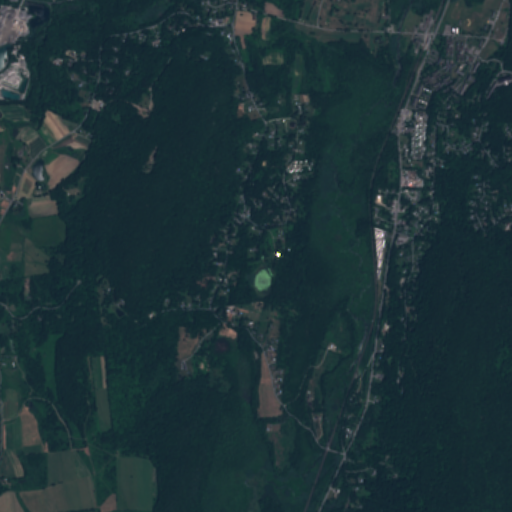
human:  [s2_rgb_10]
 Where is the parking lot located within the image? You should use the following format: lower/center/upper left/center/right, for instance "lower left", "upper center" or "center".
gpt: The parking lot is located in the upper right of the image.
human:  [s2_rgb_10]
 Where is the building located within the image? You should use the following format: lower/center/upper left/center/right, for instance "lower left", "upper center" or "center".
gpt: The building is located in the upper right of the image.
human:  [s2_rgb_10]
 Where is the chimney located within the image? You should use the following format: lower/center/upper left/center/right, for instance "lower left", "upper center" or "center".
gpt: The chimney is located in the upper right of the image.
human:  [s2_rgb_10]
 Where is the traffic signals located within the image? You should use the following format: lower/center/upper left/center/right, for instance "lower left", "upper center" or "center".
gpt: The traffic signals is located in the upper right of the image.
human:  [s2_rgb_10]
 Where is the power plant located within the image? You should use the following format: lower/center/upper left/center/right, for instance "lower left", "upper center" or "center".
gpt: There is no power plant in the image.